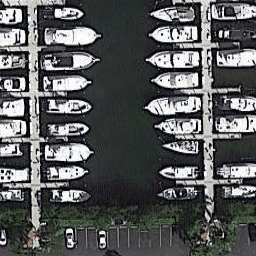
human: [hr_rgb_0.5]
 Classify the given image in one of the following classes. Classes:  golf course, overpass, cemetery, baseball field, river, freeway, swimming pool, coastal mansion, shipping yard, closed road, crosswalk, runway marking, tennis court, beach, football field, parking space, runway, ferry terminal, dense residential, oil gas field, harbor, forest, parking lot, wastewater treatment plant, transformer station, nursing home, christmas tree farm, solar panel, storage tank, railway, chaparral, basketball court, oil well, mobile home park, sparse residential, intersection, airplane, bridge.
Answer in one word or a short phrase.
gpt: harbor